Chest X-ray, PA view. Patient: 63 years old, sex M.
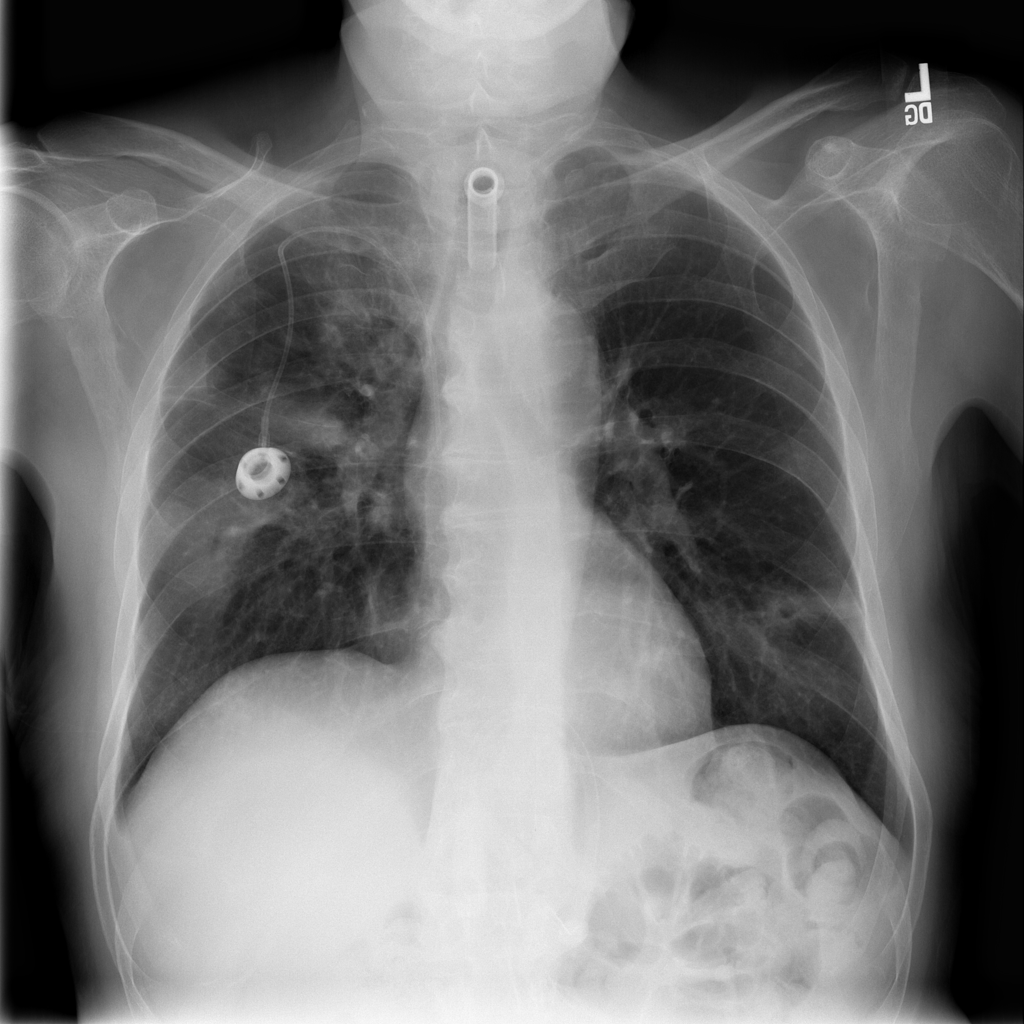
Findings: No Finding